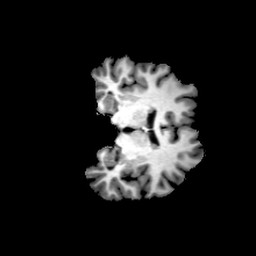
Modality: T1w
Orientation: coronal
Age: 20
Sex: female
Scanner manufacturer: philips
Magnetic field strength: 3 T
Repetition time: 0.0082 s
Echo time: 0.0037 s